Question: I have a database in MYSQL and it has chat table which looks like this.

I am using this query for fetching these records
'''
SELECT * FROM (
SELECT * FROM 'user_chats'
WHERE sender_id =2 OR receiver_id =2
ORDER BY id DESC
) AS tbl
GROUP BY sender_id, receiver_id
'''
But my requirement is only 5,4 ID's records. basically my requirement id fetching last conversation in between 2 users. Here in between 2 & 3 user conversation has 2 records and we want only last one of them i.e. id = 5, here don't need id = 2.
So how we can write a query for that result?
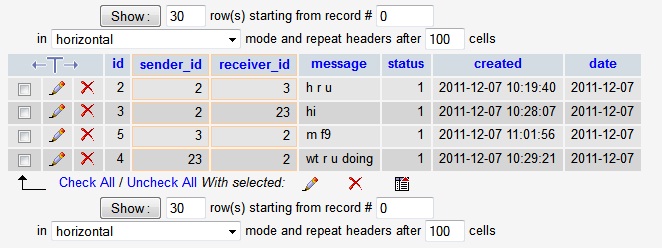
Answer: '''
SELECT
*
FROM
user_chats uc
WHERE
not exists (
SELECT
1
FROM
user_chats uc2
WHERE
uc2.created > uc.created AND
(
(uc.sender_id = uc2.sender_id AND uc.reciever_id = uc2.reciever_id) OR
(uc.sender_id = uc2.reciever_id AND uc.reciever_id = uc2.sender_id)
)
)
'''